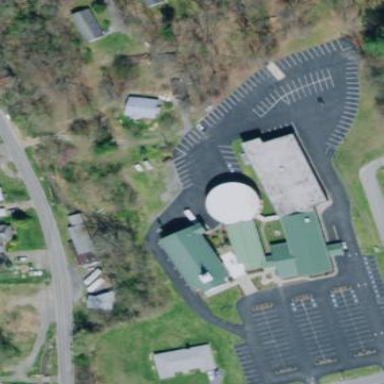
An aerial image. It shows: Beautiful church building.